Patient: sex F, age 59
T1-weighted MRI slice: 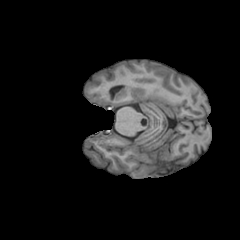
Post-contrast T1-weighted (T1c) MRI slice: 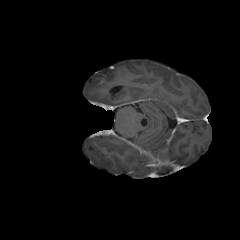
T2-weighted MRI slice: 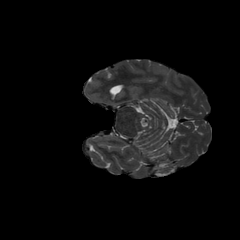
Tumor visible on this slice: no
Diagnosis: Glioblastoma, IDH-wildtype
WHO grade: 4